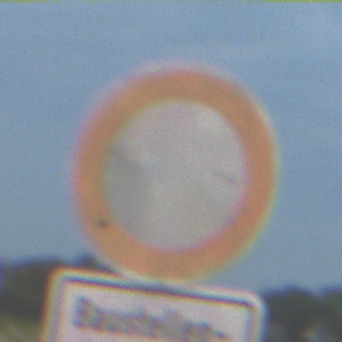
Verkehrszeichen: VerbotFahrzeugeAllerArt
Zusatzzeichen unten: SonstigeFahrzeugePersonengruppenFrei1
Umgebung: Outdoor, Nature
Tageszeit: SunriseSunset
Wetter: PartlyCloudy
Licht: Natural
Jahreszeit: NotSpecified
Kontrast: LowContrast